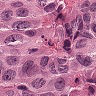
Metastatic tissue present: yes